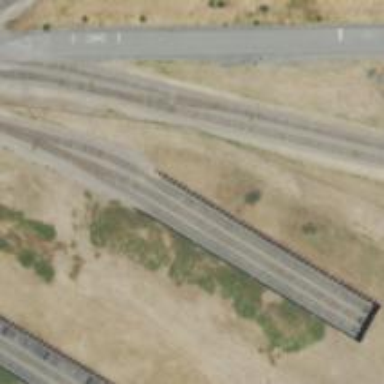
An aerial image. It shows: Railway spur service.